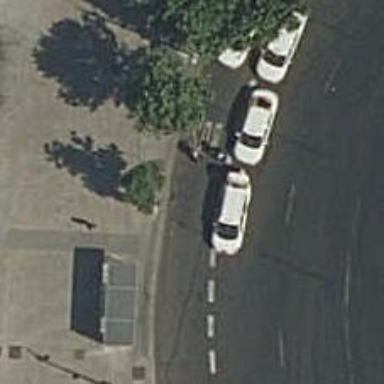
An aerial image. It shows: Taxi stand.